Question: I have an application which utilizes Spring Boot + Spring MVC with Thymeleaf as view engine and I have noticed that when I enter login page (which is default landing page for app) many TCP sessions are created. Why is that? I believe that no session should be created at this stage, but after login, I should have only one session valid until I decide to logout. How to achieve this?
Below screenshot from WireShark:

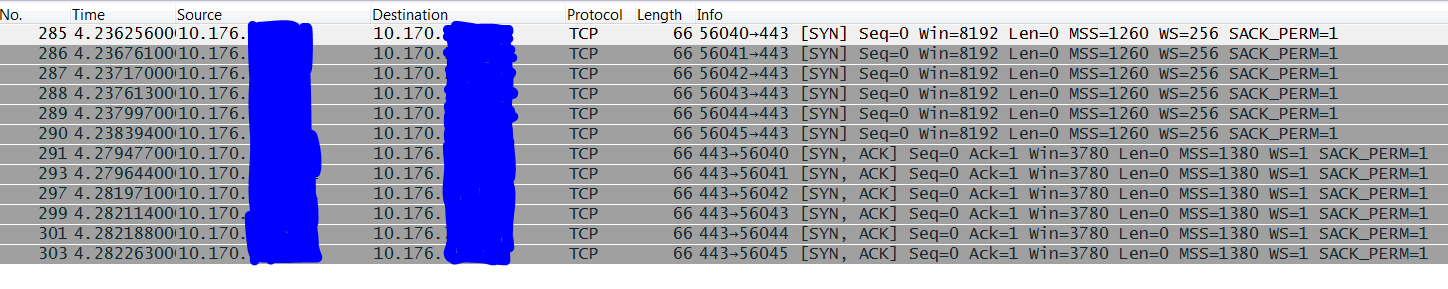
Answer: As Gimby was pointing out you are most likely confusing TCP sessions with HTTP sessions. Actually your screenshot does not show a "session" but the first two phases of the TCP three-way-handshake (see <URL> for reference. Most likely your login page contains links to additional JS and CSS files and possibly also some images that explain the multiple connections the browser is opening up.